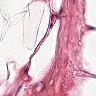
Metastatic tissue present: no